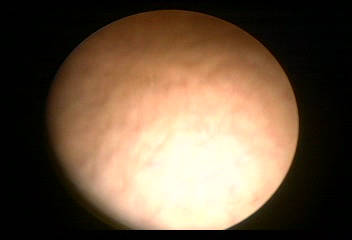
Modality: WLC
Class: Normal mucosa
Bladder cancer association: No